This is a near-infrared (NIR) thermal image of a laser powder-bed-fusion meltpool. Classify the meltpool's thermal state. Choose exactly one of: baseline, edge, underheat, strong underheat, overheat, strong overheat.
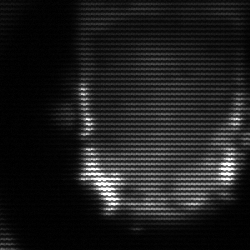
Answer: baseline